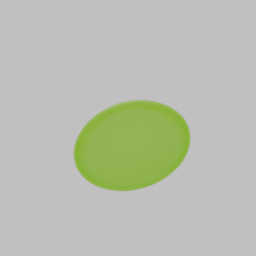
Label: tools